Aerial crown-view tile of a tropical tree (Barro Colorado Island, Panama), acquired 20250715:
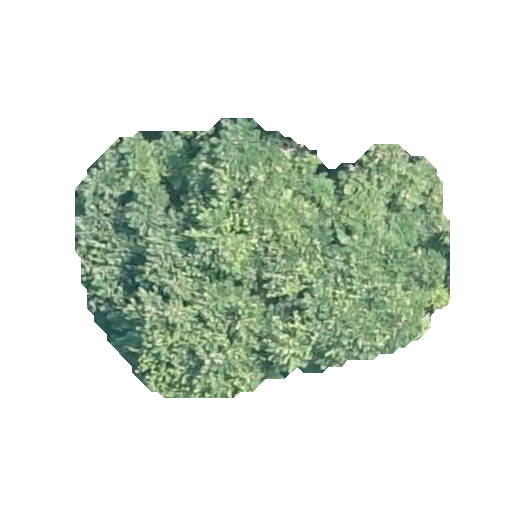
Species: Jacaranda copaia
GBIF accepted scientific name: Jacaranda copaia
Crown area: 120.321 m²